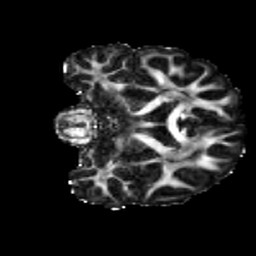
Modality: FA
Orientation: coronal
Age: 25
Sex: male
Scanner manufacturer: siemens
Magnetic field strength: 3 T
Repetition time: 3.5 s
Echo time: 0.086 s